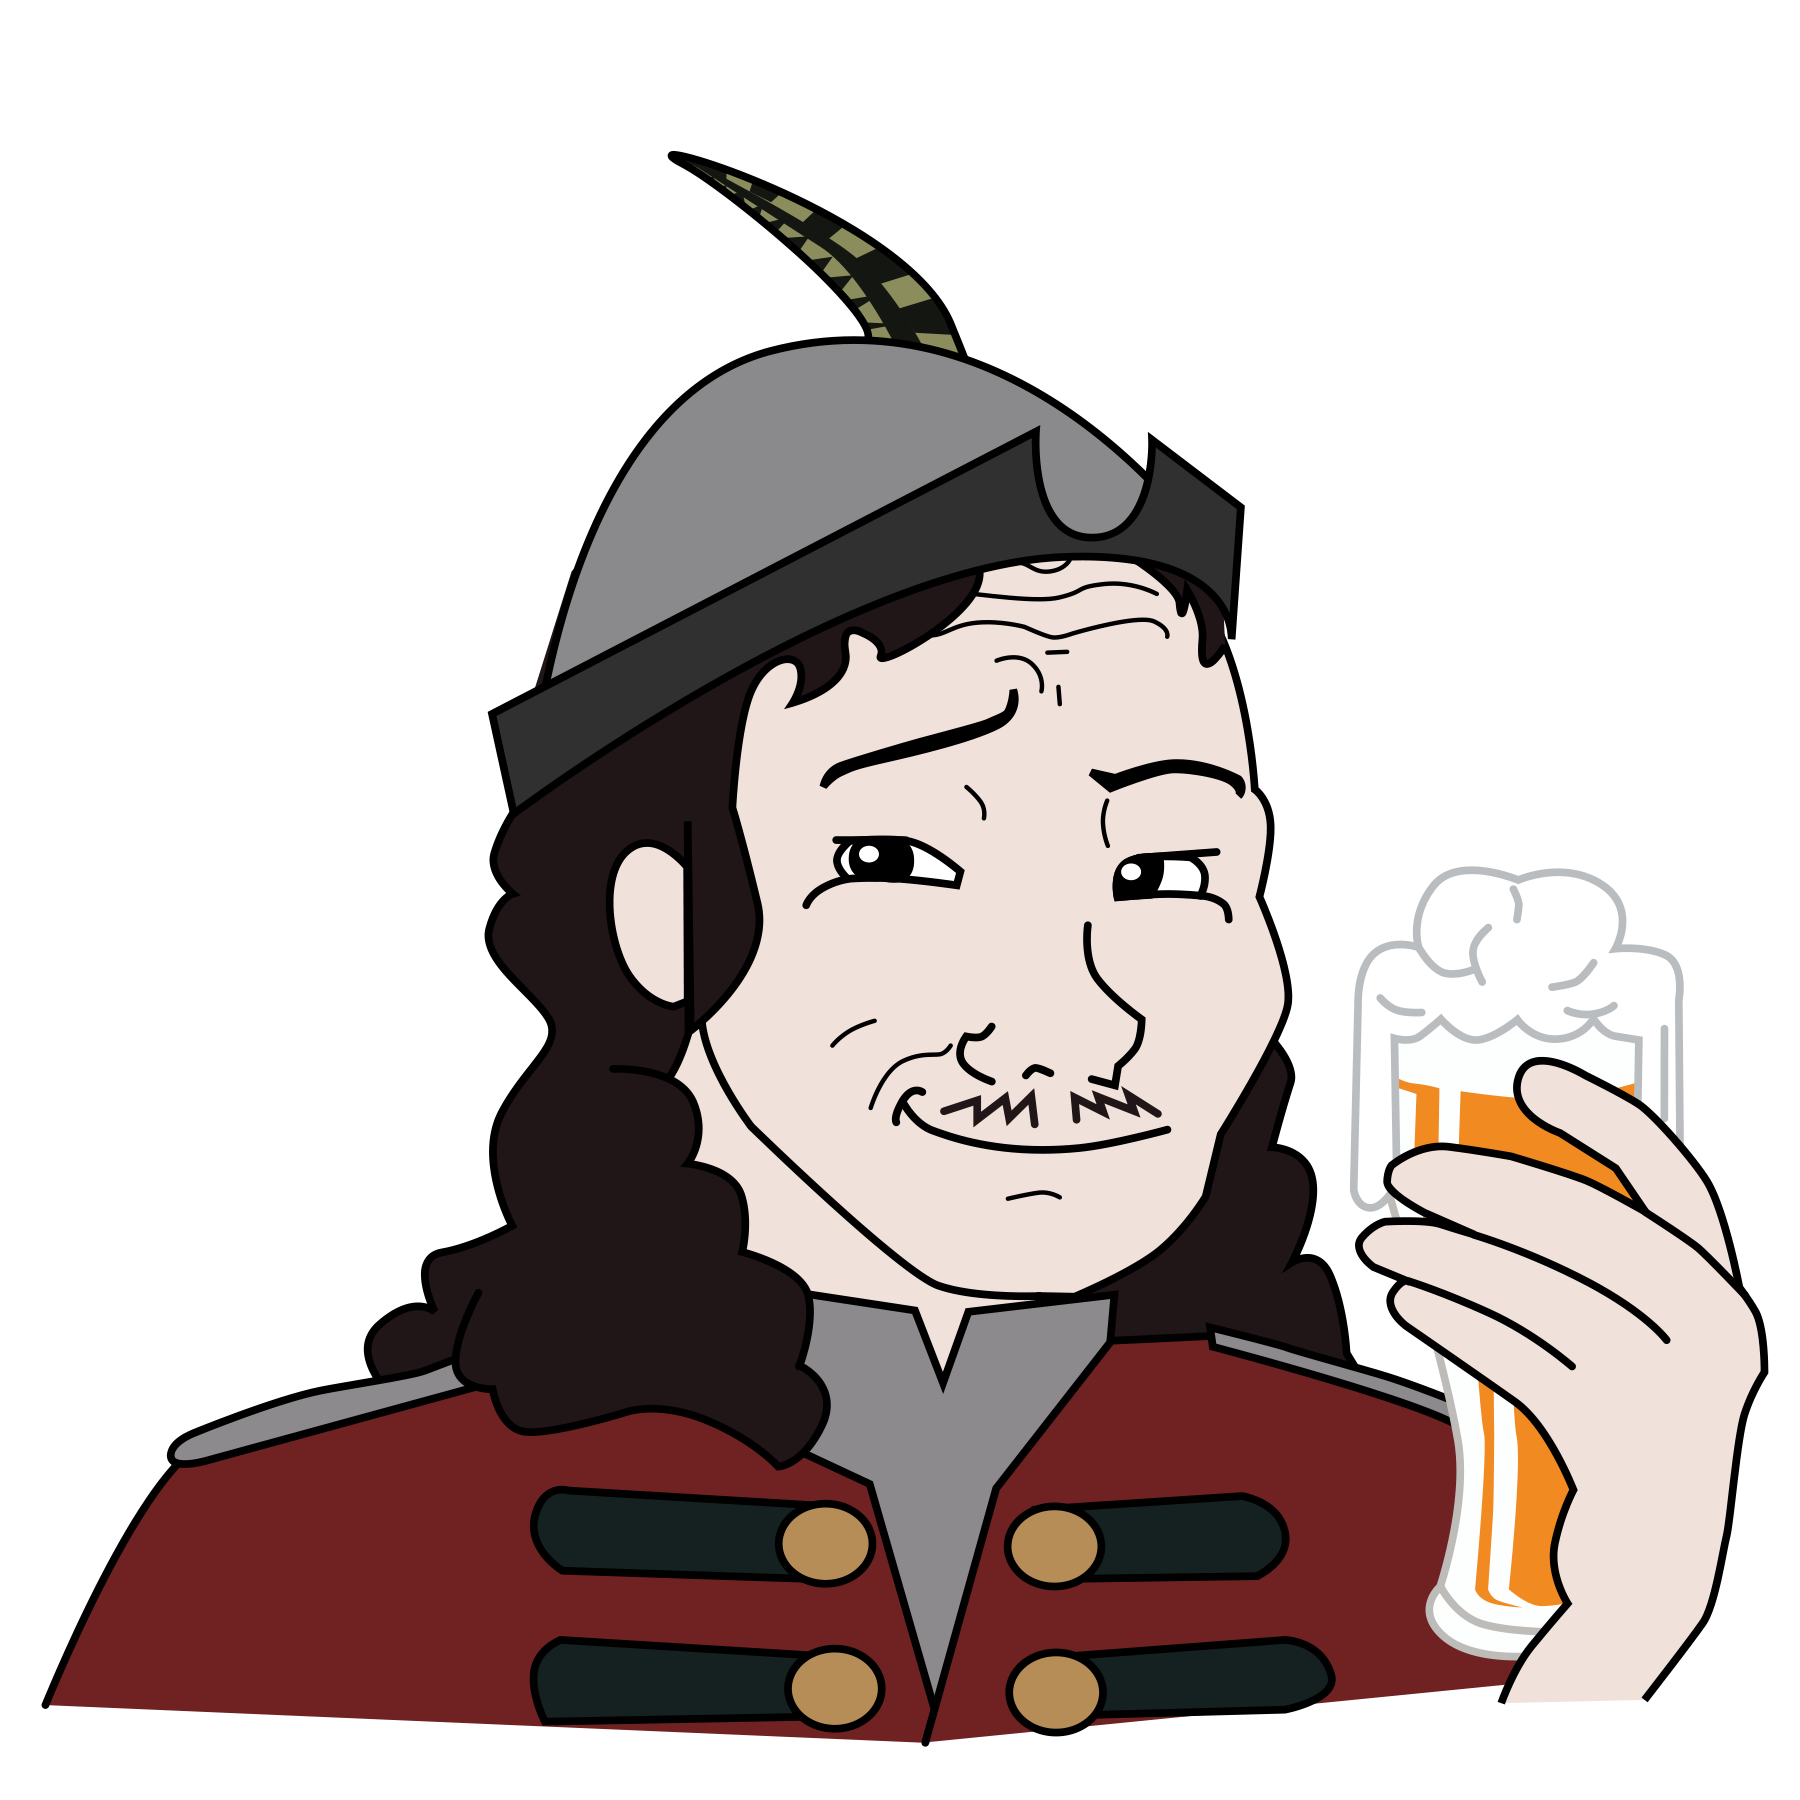
Label: 5_Smugjak